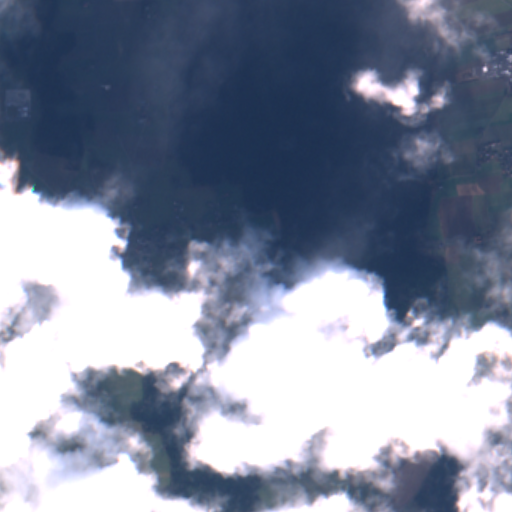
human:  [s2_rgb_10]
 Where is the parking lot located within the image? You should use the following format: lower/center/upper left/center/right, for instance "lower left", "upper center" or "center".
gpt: The parking lot is located in the center left of the image.
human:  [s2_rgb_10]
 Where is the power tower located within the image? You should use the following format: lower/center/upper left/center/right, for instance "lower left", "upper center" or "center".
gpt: The power tower is located in the upper left of the image.
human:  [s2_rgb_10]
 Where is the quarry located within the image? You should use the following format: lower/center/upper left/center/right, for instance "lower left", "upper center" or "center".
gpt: The quarry is located in the center left of the image.
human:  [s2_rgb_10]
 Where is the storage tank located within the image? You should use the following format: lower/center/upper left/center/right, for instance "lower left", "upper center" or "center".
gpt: The storage tank is located in the lower left of the image.
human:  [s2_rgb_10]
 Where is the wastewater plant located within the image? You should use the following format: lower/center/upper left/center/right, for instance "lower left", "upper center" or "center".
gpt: The wastewater plant is located in the upper right of the image.
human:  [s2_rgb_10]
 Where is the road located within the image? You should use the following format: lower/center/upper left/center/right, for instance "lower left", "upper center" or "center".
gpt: There is no road in the image.